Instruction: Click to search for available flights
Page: home
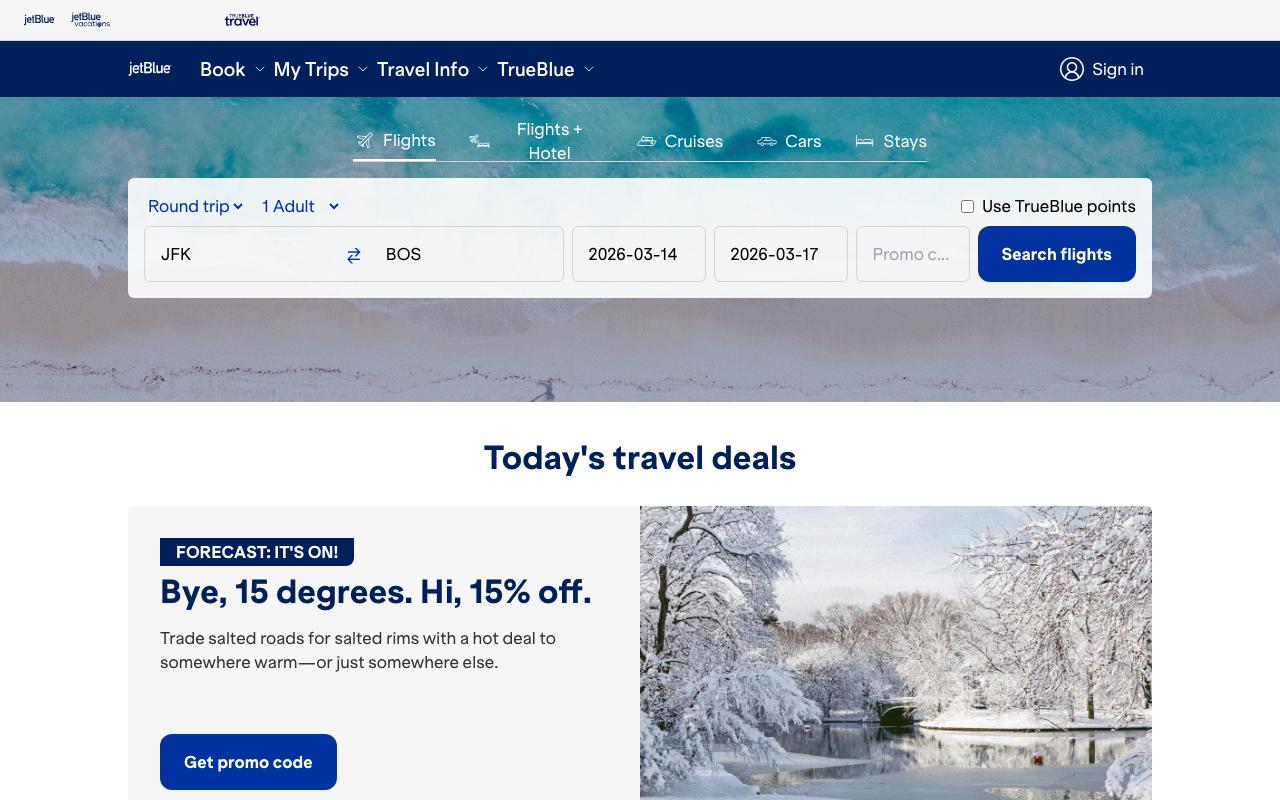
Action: click